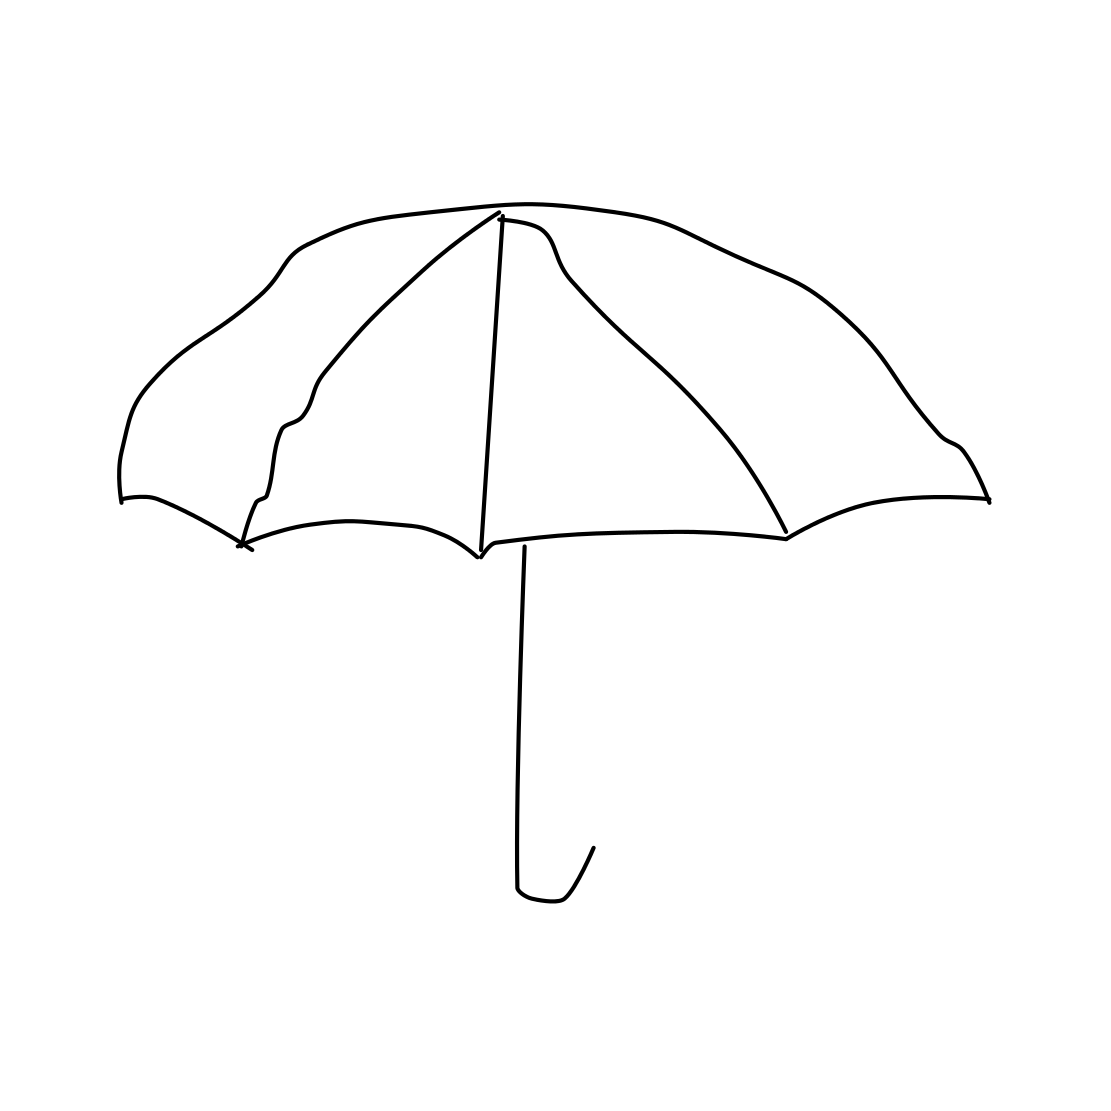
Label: umbrella